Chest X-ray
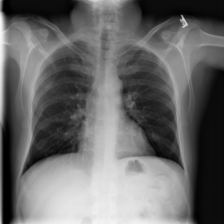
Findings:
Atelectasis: negative
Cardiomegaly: negative
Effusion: negative
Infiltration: negative
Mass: negative
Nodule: negative
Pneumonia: negative
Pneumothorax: negative
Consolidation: negative
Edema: negative
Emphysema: negative
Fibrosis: negative
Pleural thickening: negative
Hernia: negative